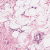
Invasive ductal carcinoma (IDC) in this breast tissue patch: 0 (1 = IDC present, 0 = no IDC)